Question: I have this code
'''
function onEdit(e) {
var range = e.range;
var sheet = e.range.getSheet();
var sheetName = e.range.getSheet().getName();
var idCol = e.range.getColumn();
var idRow = e.range.getRow();
var Val = e.range.getValues();
if(sheetName == "firstTable"){
range.setNote(Val.toString());
}
}
'''
Example my table

I want to change the result when all the data in the cells has been filled on
"Model Number", "Spec 1", "Spec 2", "Spec 3 ", "Spec 4 "
trigger 'onEdit()' for this is not suitable. Tell me how to implement it.
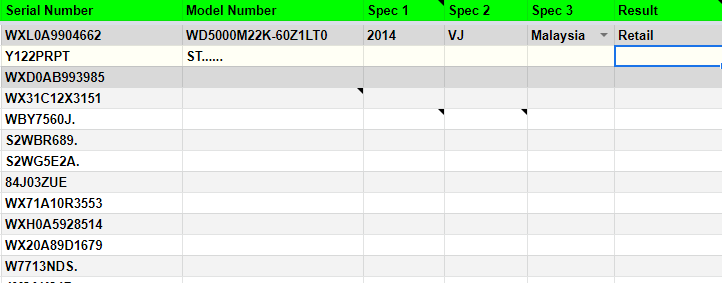
Answer: I am not sure I understand exactly what you want, but based on your example, try this formula in F2:
'''
=arrayformula(if(MMULT( --(LEN(A2:E)>0) , TRANSPOSE(COLUMN(A2:E2)^0))=5,"Retail",""))
'''